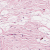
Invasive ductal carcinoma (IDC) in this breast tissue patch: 0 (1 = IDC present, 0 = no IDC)